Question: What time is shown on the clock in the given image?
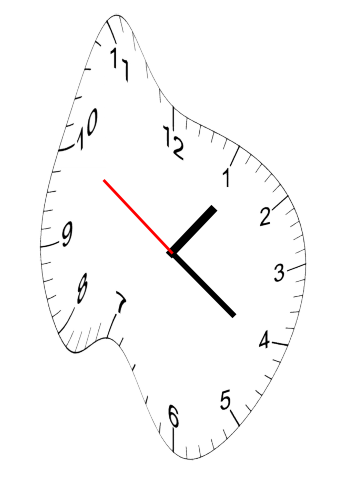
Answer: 01:20:50